Aerial crown-view tile of a tropical tree (Barro Colorado Island, Panama), acquired 20241014:
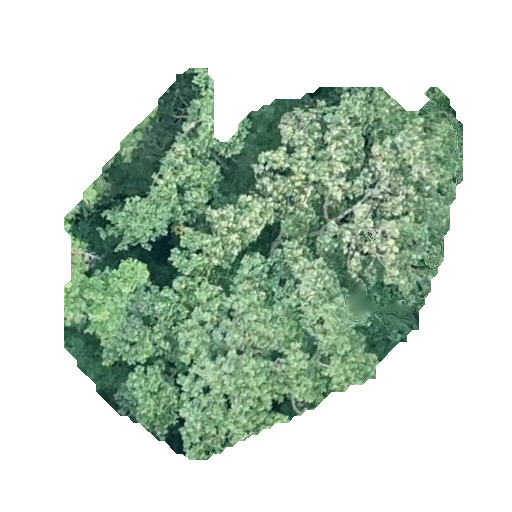
Species: Hieronyma alchorneoides
GBIF accepted scientific name: Hieronyma alchorneoides
Crown area: 169.4 m²